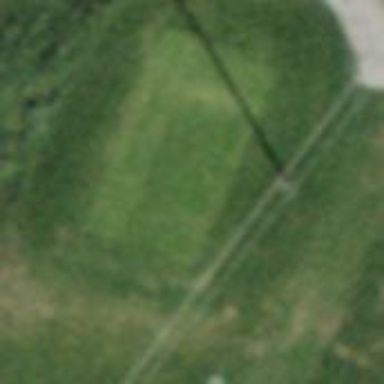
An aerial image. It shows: Golf tee on grassy land.